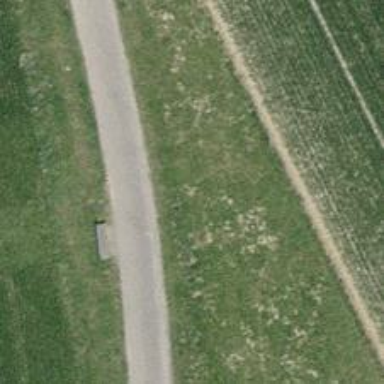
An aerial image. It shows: Brown bench.